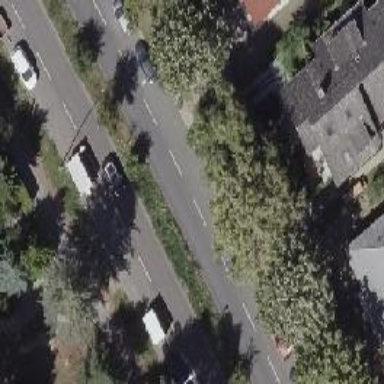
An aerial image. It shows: Secondary road with asphalt surface. There is cycleway on the right shared with buses.